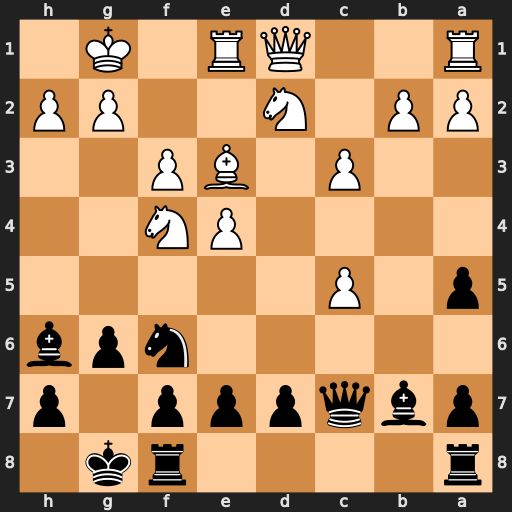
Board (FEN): r4rk1/pbqppp1p/5npb/p1P5/4PN2/2P1BP2/PP1N2PP/R2QR1K1
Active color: b
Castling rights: -
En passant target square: -
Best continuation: Bxf4 Bxf4 Qxf4